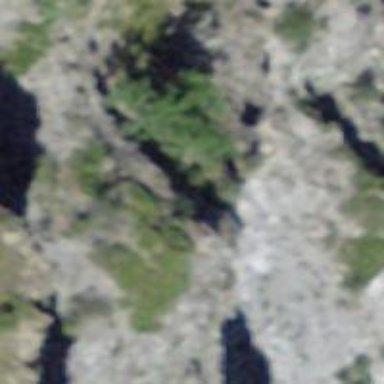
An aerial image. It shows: Natural cliff.